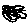
Label: cloud